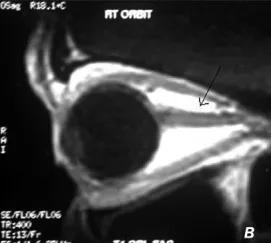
Right. Optic nerves at index event.
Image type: radiology (mri)